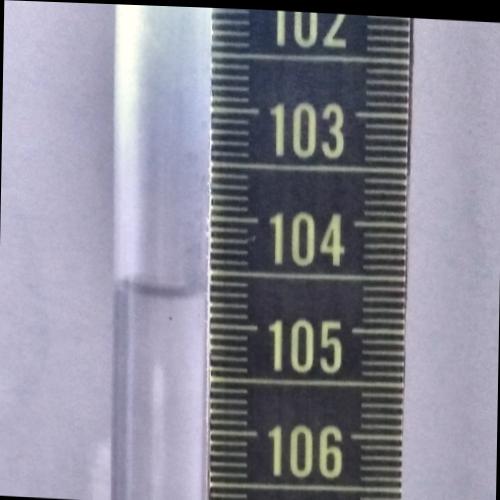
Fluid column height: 104.7 cm